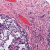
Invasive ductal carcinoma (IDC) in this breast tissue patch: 1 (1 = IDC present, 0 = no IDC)